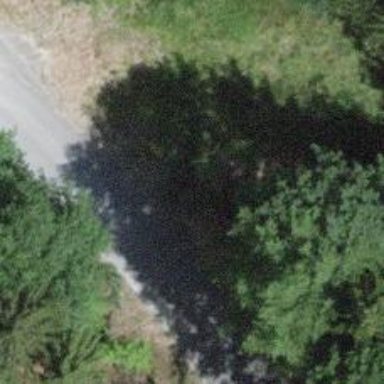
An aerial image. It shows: Culvert tunnel.